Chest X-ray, PA view. Patient: 44 years old, sex M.
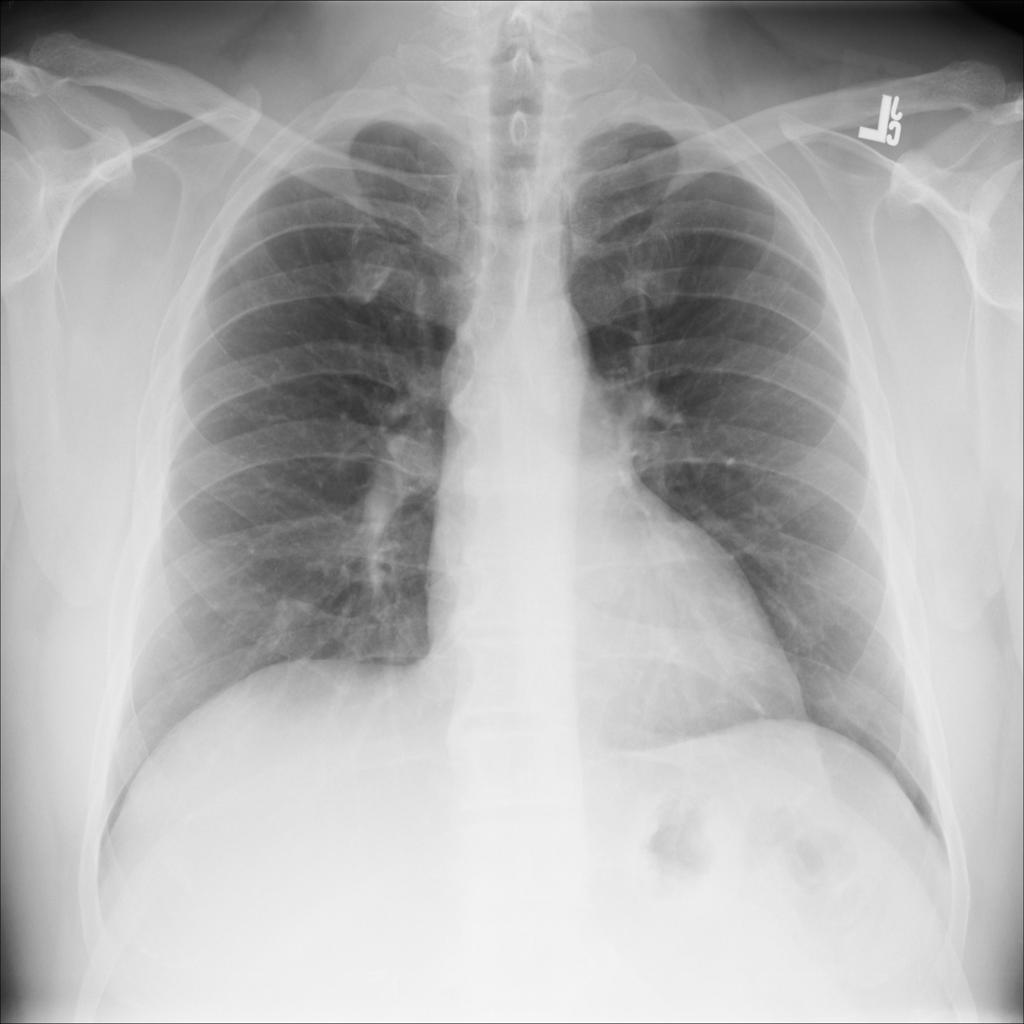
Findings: No Finding